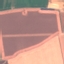
Label: AnnualCrop